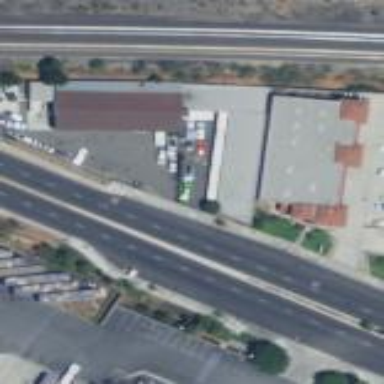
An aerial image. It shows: Retail building.